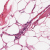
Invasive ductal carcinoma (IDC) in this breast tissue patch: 0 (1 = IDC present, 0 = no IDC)